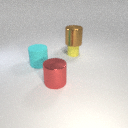
large cyan rubber cylinder to the left of large red metal cylinder